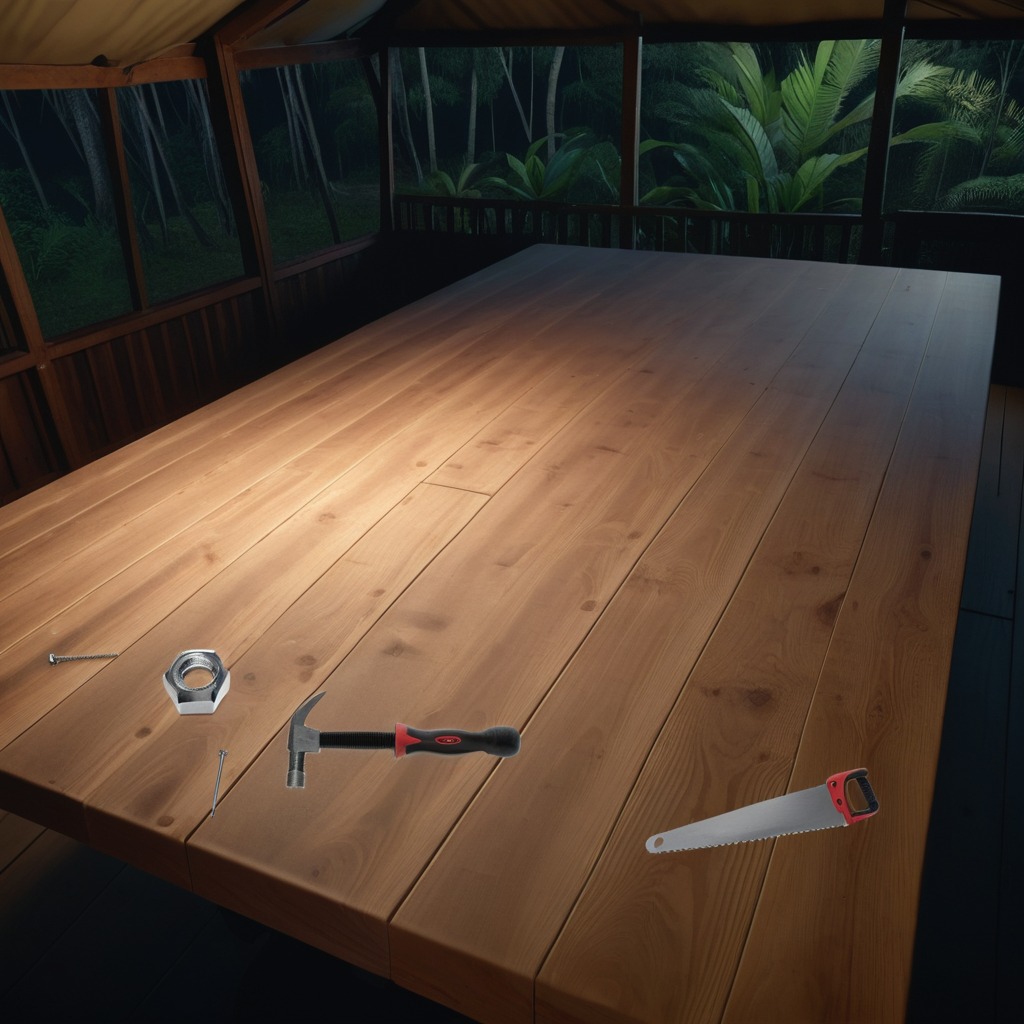
A hammer, an iron nail, a metal machine screw, a handheld metal saw, and a metal nut are lying on the wooden table.